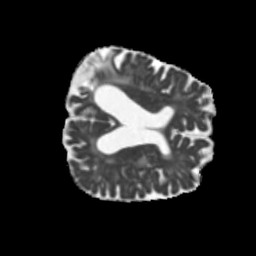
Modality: MD
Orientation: axial
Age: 66
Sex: female
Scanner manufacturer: siemens
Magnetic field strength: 3 T
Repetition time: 5.25 s
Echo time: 0.08 s